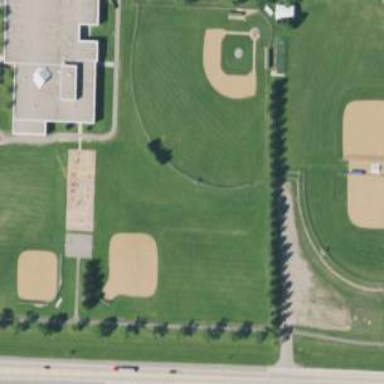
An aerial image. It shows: Baseball pitch for leisure land.